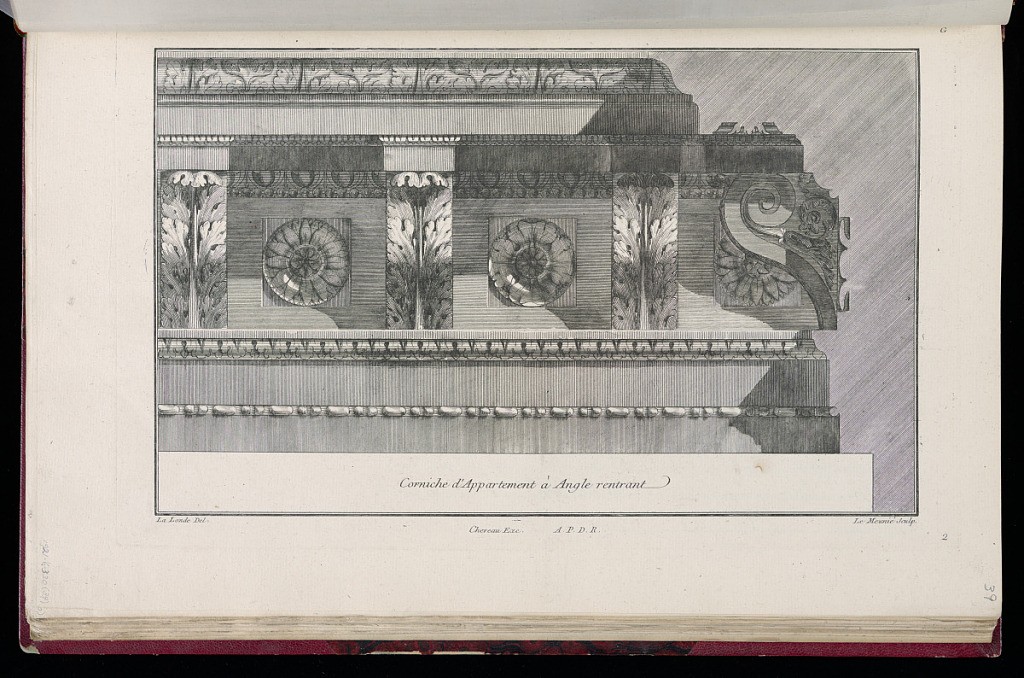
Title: Corniche d'Appartement à Angle rentrant
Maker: Richard de Lalonde, French, active 1780–96
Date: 1785-1788
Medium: Etching on off-white laid paper
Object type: Print
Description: Apartment cornice design with ornamental motifs including: acanthus leaf band, lamb tongue, projecting pillars with acanthus leaves on the shafts, inset rosettes in squares within the recessed panels between the pillars, egg and dart band, and bead and bar course. The print is signed and numbered.